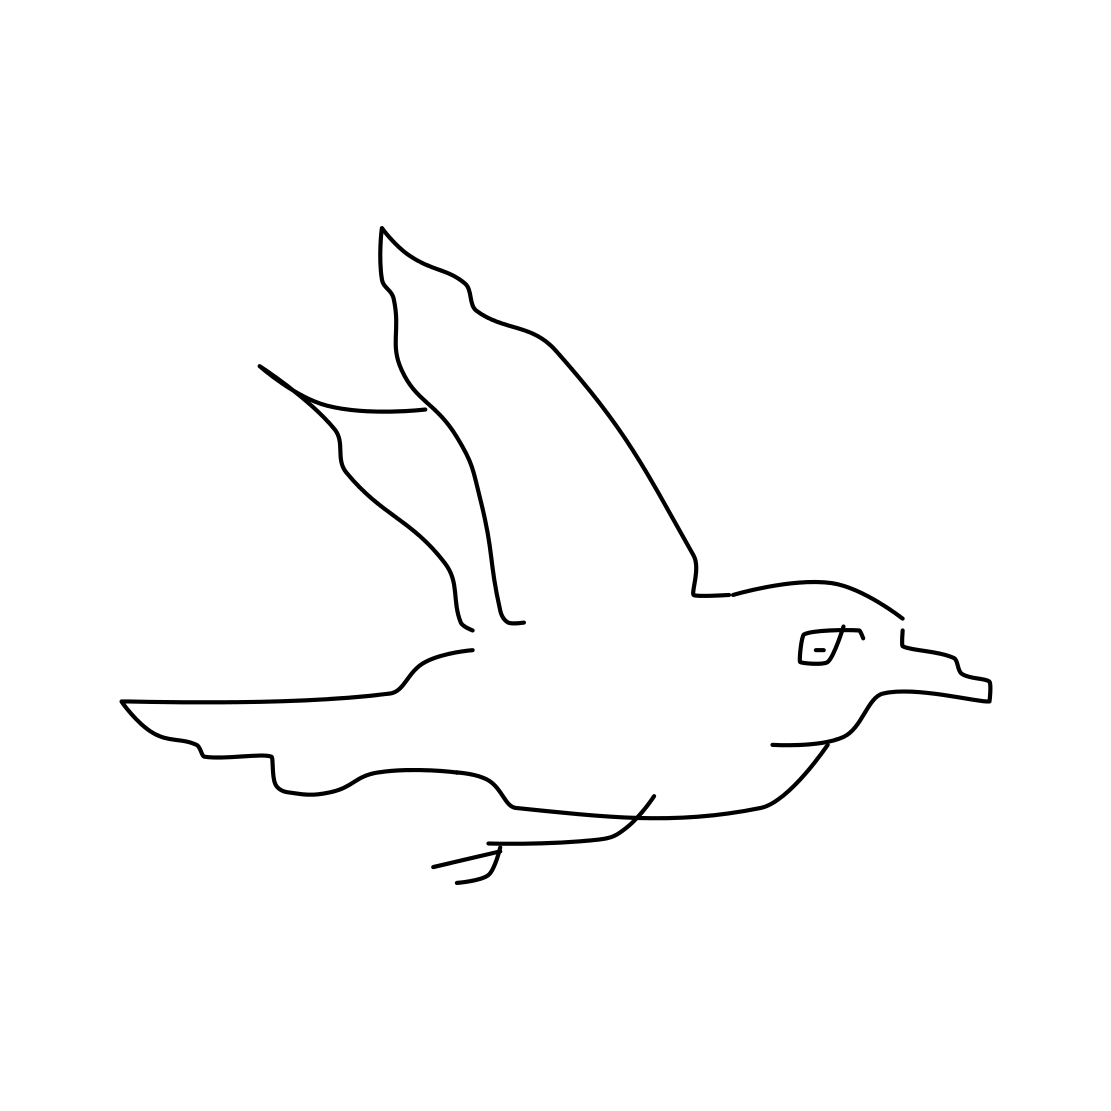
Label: flying bird